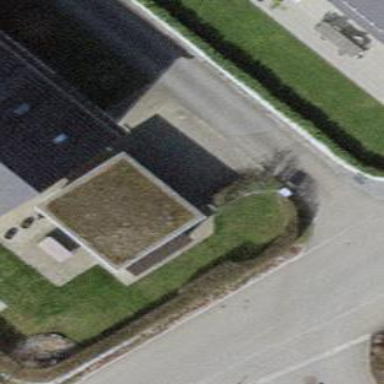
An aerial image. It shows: Group of garages.